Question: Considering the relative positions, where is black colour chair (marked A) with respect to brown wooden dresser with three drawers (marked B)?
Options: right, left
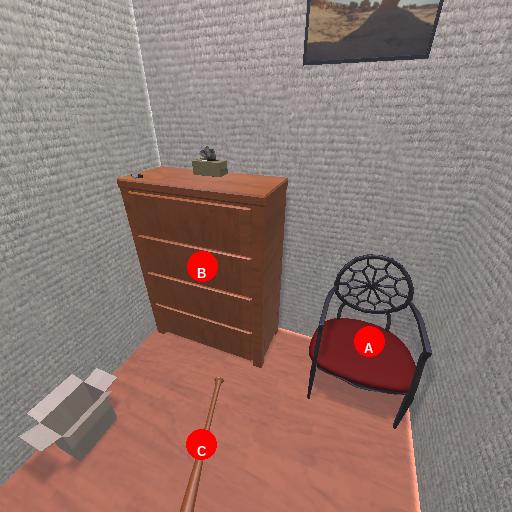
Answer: right